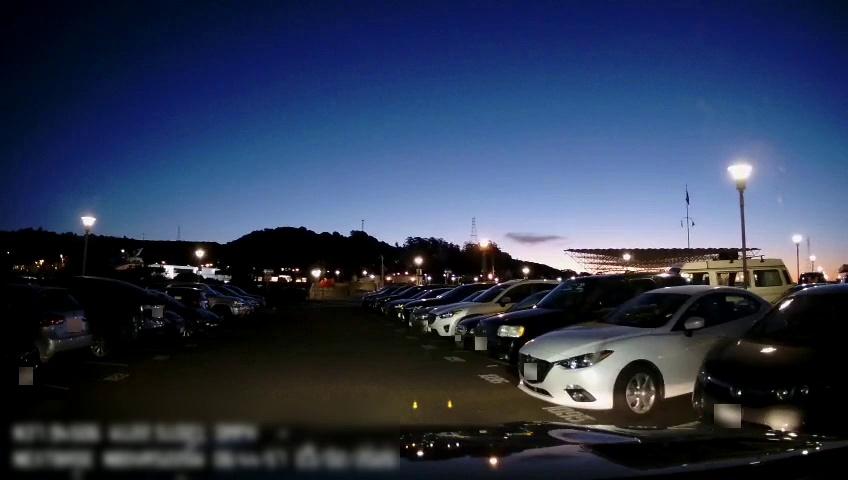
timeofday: Night
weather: Other
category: Drivable Space
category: Vehicles | Car
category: Vehicles | Car
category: Vehicles | SUV
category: Vehicles | Car
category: Vehicles | Car
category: Vehicles | SUV
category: Vehicles | SUV
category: Vehicles | Truck
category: Vehicles | Car
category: Vehicles | Car
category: Vehicles | SUV
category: Vehicles | Car
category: Vehicles | SUV
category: Vehicles | Car
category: Vehicles | SUV
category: Vehicles | Other LV
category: Vehicles | SUV